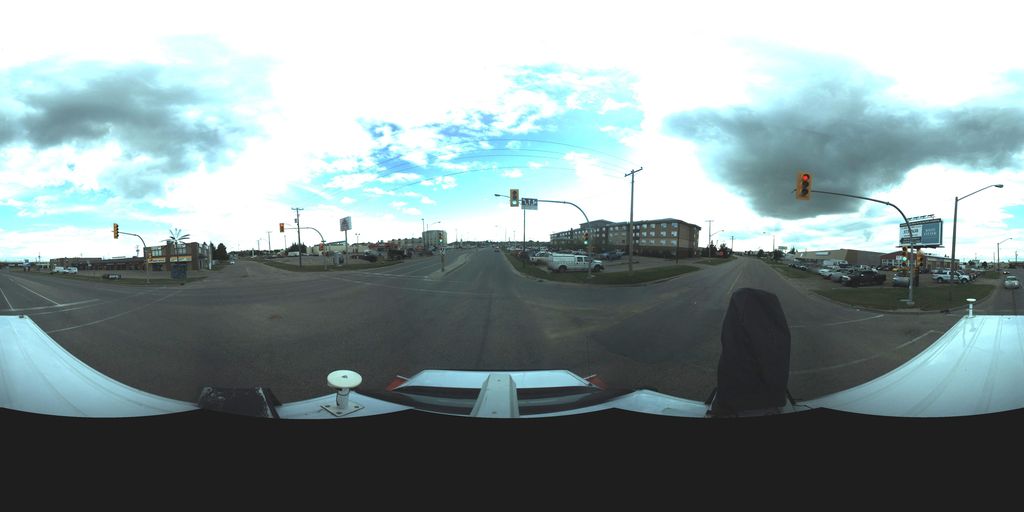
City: saskatoon